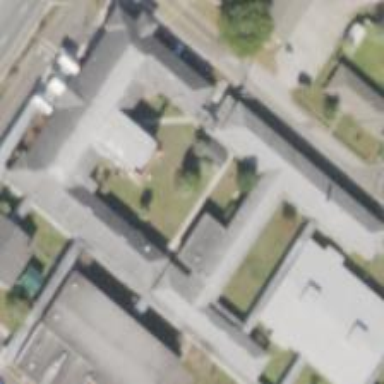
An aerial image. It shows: School building.